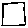
Label: square